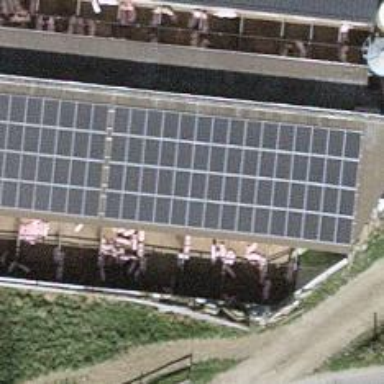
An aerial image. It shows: Solar photovoltaic panel generator.